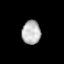
Tissue: lung
Cell type: Endothelial cells
Senescence score: 0.2102
Nuclear area (px): 437
Mean DAPI intensity: 181.989